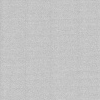
Atmospheric dust classification: dusty